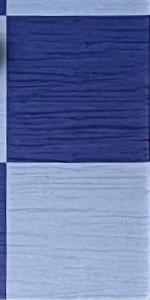
Label: Empty